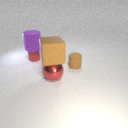
small brown rubber cylinder behind large red metal sphere